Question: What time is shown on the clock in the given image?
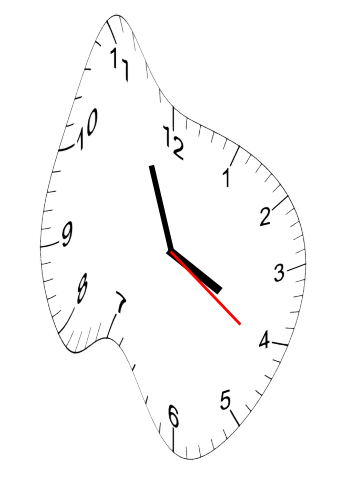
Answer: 03:56:21